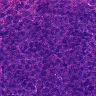
Metastatic tissue present: no